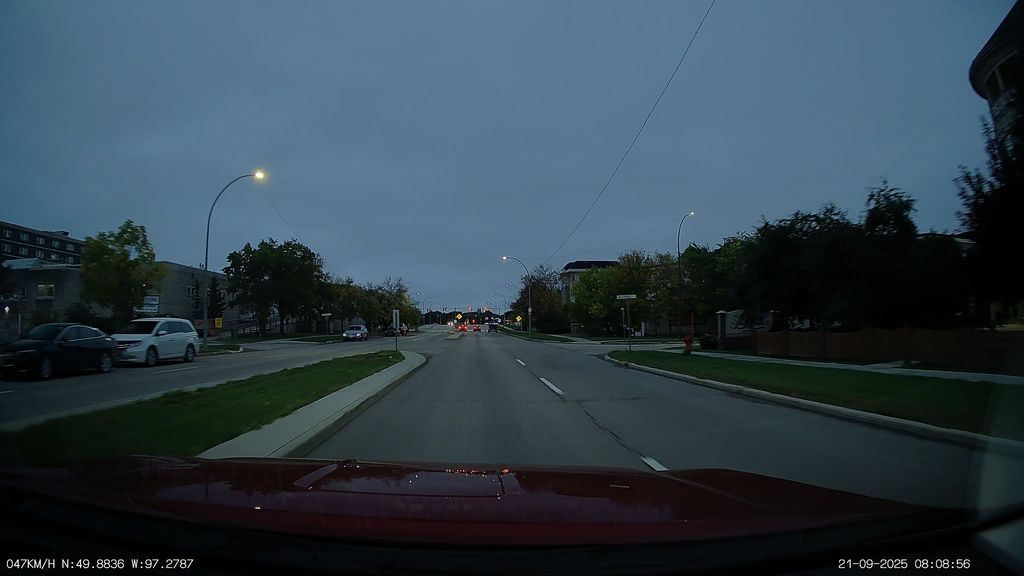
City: winnipeg